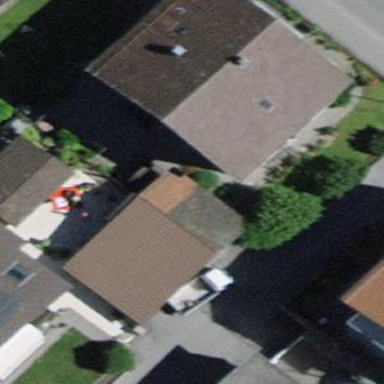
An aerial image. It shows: Garage.